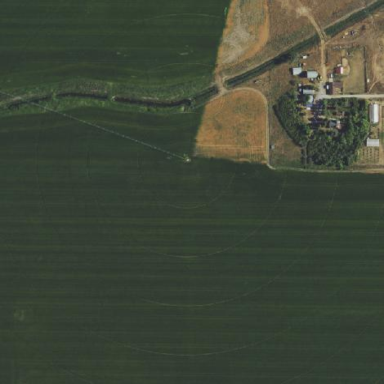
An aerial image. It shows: Farmland with pivot irrigation system.